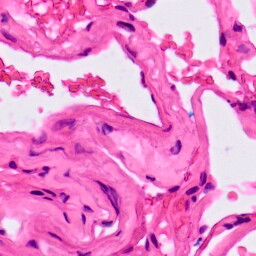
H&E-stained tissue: Lung